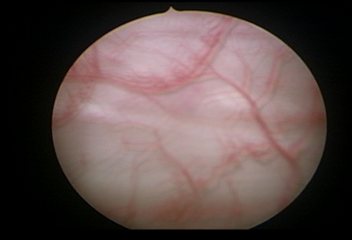
Modality: WLC
Class: Normal mucosa
Bladder cancer association: No